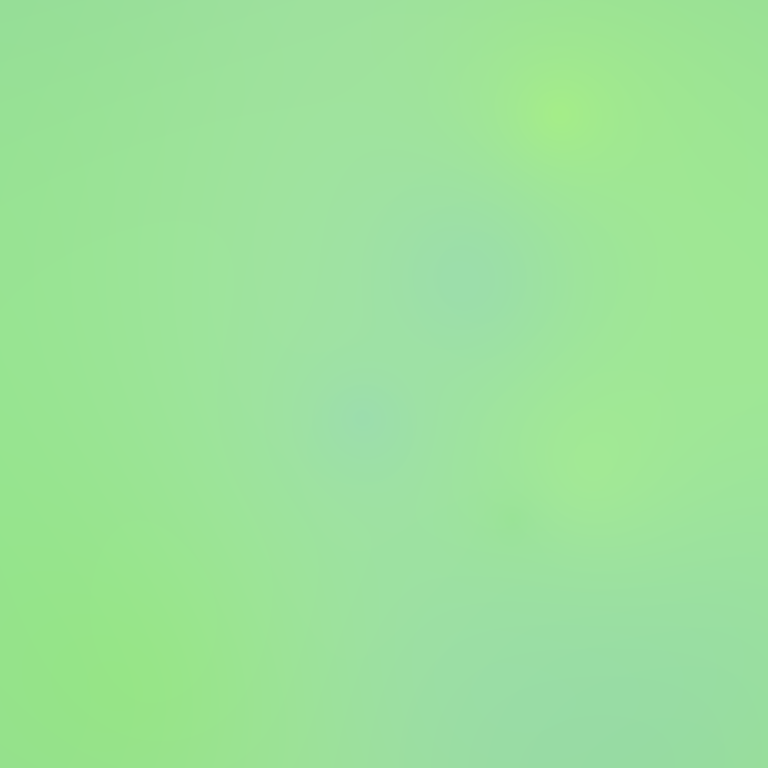
Abstract light effect, smooth gradient from soft green to light yellow, calm atmosphere, diffuse glow, no room, no furniture, no objects.